Question: So I have a button that Scrapes Proxies from Public Websites and adds the proxies to a Listbox but there's an issue, It for some reason shows the Proxies in the Listbox once its Actually finished doing all the "For Each"'s.
It even doesn't show a Progress Bar until everything is Finished which is making it pointless.
Screenshot of what I mean:

(As you can see it only shows the Progress Bar when its finished rather then while its Scraping.)
Is there any workaround for this?
My Code:
'''
Imports System.Text.RegularExpressions
Public Class Form1
Private Sub Button1_Click(sender As Object, e As EventArgs) Handles Button1.Click
Button1.Enabled = False
ScrapeProgress.Visible = True
'Set the Time;
Dim time = TimeOfDay.ToString("h:mm:ss tt")
'Sources;
Dim sources(122) As String
sources(0) = "http://proxy-ip-list.com"
sources(1) = "http://fineproxy.org/eng/?p=6#more-6"
sources(2) = "http://aliveproxy.com/high-anonymity-proxy-list"
sources(3) = "http://aliveproxy.com/anonymous-proxy-list/"
sources(4) = "http://aliveproxy.com/transparent-proxy-list"
sources(5) = "http://aliveproxy.com/socks5-list"
sources(6) = "http://aliveproxy.com/socks4-list"
sources(7) = "http://aliveproxy.com/fastest-proxies/"
sources(8) = "http://atomintersoft.com/anonymous_proxy_list"
sources(9) = "http://atomintersoft.com/high_anonymity_elite_proxy_list"
sources(10) = "http://atomintersoft.com/proxy_list_domain"
sources(11) = "http://atomintersoft.com/proxy_list_port"
sources(12) = "http://atomintersoft.com/transparent_proxy_list"
sources(13) = "http://atomintersoft.com/products/alive-proxy/socks5-list"
sources(14) = "http://best-proxy.com/english/search.php?search=anonymous-and-elite&country=any&type=anonymous-and-elite&port=any&ssl=any"
sources(15) = "http://best-proxy.com/english/search.php?search=anonymous-and-elite&country=any&type=anonymous-and-elite&port=any&ssl=any&p=2"
sources(16) = "http://best-proxy.com/english/search.php?search=anonymous-and-elite&country=any&type=anonymous-and-elite&port=any&ssl=any&p=3"
sources(17) = "http://www.samair.ru/proxy/socks01.htm"
sources(18) = "http://www.samair.ru/proxy/socks02.htm"
sources(19) = "http://www.samair.ru/proxy/socks03.htm"
sources(20) = "http://www.samair.ru/proxy/socks04.htm"
sources(21) = "http://www.samair.ru/proxy/socks05.htm"
sources(22) = "http://www.samair.ru/proxy/proxy-01.htm"
sources(23) = "http://www.samair.ru/proxy/proxy-02.htm"
sources(24) = "http://www.samair.ru/proxy/proxy-03.htm"
sources(25) = "http://www.samair.ru/proxy/proxy-04.htm"
sources(26) = "http://www.samair.ru/proxy/proxy-05.htm"
sources(27) = "http://www.samair.ru/proxy/proxy-06.htm"
sources(28) = "http://www.samair.ru/proxy/proxy-07.htm"
sources(29) = "http://www.samair.ru/proxy/proxy-08.htm"
sources(30) = "http://www.samair.ru/proxy/proxy-09.htm"
sources(31) = "http://www.samair.ru/proxy/proxy-10.htm"
sources(32) = "http://www.samair.ru/proxy/proxy-11.htm"
sources(33) = "http://www.samair.ru/proxy/proxy-12.htm"
sources(34) = "http://www.samair.ru/proxy/proxy-13.htm"
sources(35) = "http://www.samair.ru/proxy/proxy-14.htm"
sources(36) = "http://www.samair.ru/proxy/proxy-15.htm"
sources(37) = "http://www.samair.ru/proxy/proxy-16.htm"
sources(38) = "http://www.samair.ru/proxy/proxy-17.htm"
sources(39) = "http://www.samair.ru/proxy/proxy-18.htm"
sources(40) = "http://www.samair.ru/proxy/proxy-19.htm"
sources(41) = "http://www.samair.ru/proxy/proxy-20.htm"
sources(42) = "http://www.samair.ru/proxy/proxy-21.htm"
sources(43) = "http://www.samair.ru/proxy/proxy-22.htm"
sources(44) = "http://www.samair.ru/proxy/proxy-23.htm"
sources(45) = "http://www.samair.ru/proxy/proxy-24.htm"
sources(46) = "http://www.samair.ru/proxy/proxy-25.htm"
sources(47) = "http://www.samair.ru/proxy/proxy-26.htm"
sources(48) = "http://www.samair.ru/proxy/proxy-27.htm"
sources(49) = "http://www.samair.ru/proxy/proxy-28.htm"
sources(50) = "http://www.samair.ru/proxy/proxy-29.htm"
sources(51) = "http://www.samair.ru/proxy/proxy-30.htm"
sources(52) = "http://nntime.com/proxy-list-01.htm"
sources(53) = "http://nntime.com/proxy-list-02.htm"
sources(54) = "http://nntime.com/proxy-list-03.htm"
sources(55) = "http://nntime.com/proxy-list-04.htm"
sources(56) = "http://nntime.com/proxy-list-05.htm"
sources(57) = "http://nntime.com/proxy-list-06.htm"
sources(58) = "http://nntime.com/proxy-list-07.htm"
sources(59) = "http://nntime.com/proxy-list-08.htm"
sources(60) = "http://nntime.com/proxy-list-09.htm"
sources(61) = "http://nntime.com/proxy-list-10.htm"
sources(62) = "http://nntime.com/proxy-list-11.htm"
sources(63) = "http://nntime.com/proxy-list-12.htm"
sources(64) = "http://nntime.com/proxy-list-13.htm"
sources(65) = "http://nntime.com/proxy-list-14.htm"
sources(66) = "http://nntime.com/proxy-list-15.htm"
sources(67) = "http://nntime.com/proxy-list-16.htm"
sources(68) = "http://nntime.com/proxy-list-17.htm"
sources(69) = "http://nntime.com/proxy-list-18.htm"
sources(70) = "http://nntime.com/proxy-list-19.htm"
sources(71) = "http://nntime.com/proxy-list-20.htm"
sources(72) = "http://nntime.com/proxy-list-21.htm"
sources(73) = "http://nntime.com/proxy-list-22.htm"
sources(74) = "http://nntime.com/proxy-list-23.htm"
sources(75) = "http://nntime.com/proxy-list-24.htm"
sources(76) = "http://nntime.com/proxy-list-25.htm"
sources(77) = "http://nntime.com/proxy-list-26.htm"
sources(78) = "http://nntime.com/proxy-list-27.htm"
sources(79) = "http://nntime.com/proxy-list-28.htm"
sources(80) = "http://nntime.com/proxy-list-29.htm"
sources(81) = "http://nntime.com/proxy-list-30.htm"
sources(82) = "http://proxylistchecker.org/proxylists.php?t=&p=1"
sources(83) = "http://proxylistchecker.org/proxylists.php?t=&p=2"
sources(84) = "http://proxylistchecker.org/proxylists.php?t=&p=3"
sources(85) = "http://proxylistchecker.org/proxylists.php?t=&p=4"
sources(86) = "http://proxylistchecker.org/proxylists.php?t=&p=5"
sources(87) = "http://proxylistchecker.org/proxylists.php?t=&p=6"
sources(88) = "http://proxylistchecker.org/proxylists.php?t=&p=7"
sources(89) = "http://proxylistchecker.org/proxylists.php?t=&p=8"
sources(90) = "http://proxylistchecker.org/proxylists.php?t=&p=9"
sources(91) = "http://proxylistchecker.org/proxylists.php?t=&p=10"
sources(92) = "http://proxylistchecker.org/proxylists.php?t=&p=11"
sources(93) = "http://proxylistchecker.org/proxylists.php?t=&p=12"
sources(94) = "http://proxylistchecker.org/proxylists.php?t=&p=13"
sources(95) = "http://proxylistchecker.org/proxylists.php?t=&p=14"
sources(96) = "http://proxylistchecker.org/proxylists.php?t=&p=15"
sources(97) = "http://txt.proxyspy.net/proxy.txt"
sources(98) = "http://www.getproxy.jp/en/default/1"
sources(99) = "http://www.getproxy.jp/en/default/2"
sources(100) = "http://www.getproxy.jp/en/default/3"
sources(101) = "http://www.getproxy.jp/en/default/4"
sources(102) = "http://www.getproxy.jp/en/default/5"
sources(103) = "http://www.ip-adress.com/proxy_list/?k=time&d=desc"
sources(104) = "http://www.my-proxy.com/free-proxy-list.html"
sources(105) = "http://www.my-proxy.com/free-proxy-list-2.html"
sources(106) = "http://www.my-proxy.com/free-proxy-list-3.html"
sources(107) = "http://www.my-proxy.com/free-proxy-list-4.html"
sources(108) = "http://www.my-proxy.com/free-proxy-list-5.html"
sources(109) = "http://www.my-proxy.com/free-proxy-list-6.html"
sources(110) = "http://www.my-proxy.com/free-proxy-list-7.html"
sources(111) = "http://www.my-proxy.com/free-proxy-list-8.html"
sources(112) = "http://www.my-proxy.com/free-proxy-list-9.html"
sources(113) = "http://www.my-proxy.com/free-proxy-list-10.html"
sources(114) = "http://sslproxies24.blogspot.com/feeds/posts/default"
sources(115) = "http://proxyserverlist-24.blogspot.com/feeds/posts/default"
sources(116) = "http://newfreshproxies24.blogspot.com/feeds/posts/default"
sources(117) = "http://socksproxylist24.blogspot.com/feeds/posts/default"
sources(118) = "http://vip-socks24.blogspot.com/feeds/posts/default"
sources(119) = "http://irc-proxies24.blogspot.com/feeds/posts/default"
sources(120) = "http://www.socks24.org/feeds/posts/default"
sources(121) = "http://www.getproxy.jp/en/"
sources(122) = "http://www.getproxy.jp/en/fastest"
'Add the Copyright Holder to the top of the List;
ListBox1.Items.Add("Proxies Scraped using a Test Build Program by ShinyMK")
'Foreach Source, Do the following Code;
For Each element As String In sources
'Set the Status Label to "Scraping";
ToolStripStatusLabel3.Text = "Scraping"
'Connect to the Proxy Source;
Dim source As Net.HttpWebRequest = Net.WebRequest.Create(element)
Try
'Prepare the Response;
Dim response As Net.HttpWebResponse = source.GetResponse
'Load the HTML;
Dim reader As IO.StreamReader = New IO.StreamReader(response.GetResponseStream())
Dim html As String = reader.ReadToEnd
'Regex;
Dim expression As New Regex("[0-9]{1,3}\.[0-9]{1,3}\.[0-9]{1,3}\.[0-9]{1,3}:[0-9]{1,4}")
'Set the Matches variable to the Matched Sections of the HTML source;
Dim matches As MatchCollection = expression.Matches(html)
'Add the proxies to the ListBox;
For Each proxy As Match In matches
'If the ListBox doesn't already contain the Proxy, Add It;
If Not ListBox1.Items.Contains(proxy.ToString) Then
'Add the Proxy;
ListBox1.Items.Add(proxy.ToString)
'Add 1 to the "Count" label's value;
ToolStripStatusLabel5.Text += 1
End If
Next
'Add the Time and Success message for each Successful Scraped Source;
ListBox2.Items.Add("[" + time + "] Success: " + element)
Catch ex As Exception
ListBox2.Items.Add("[" + time + "] ERROR Scraping from " + element + " - " + ex.Message)
End Try
Next
'Re-Enable the Button and set the Status Lable to "Idle";
Button1.Enabled = True
ToolStripStatusLabel3.Text = "Idle"
End Sub
Private Sub Button2_Click(sender As Object, e As EventArgs) Handles Button2.Click
If ListBox1.Items.Count = (0) Then
MessageBox.Show("No Proxies Scraped.", "Error", MessageBoxButtons.OK, MessageBoxIcon.Error)
Else
'defining a streamwriter
Dim S_W As IO.StreamWriter
'converting listbox items to string
Dim itms() As String = {ListBox1.Items.ToString}
''defining a savefiledialog
Dim save As New SaveFileDialog
Dim it As Integer
save.FileName = "SSLPro.xyz " + TimeOfDay.ToString("h.mm.ss tt")
save.Filter = "Text (*.txt)|*.txt|All Files (*.*)|*.*"
save.CheckPathExists = True
save.ShowDialog(Me)
S_W = New IO.StreamWriter(save.FileName)
For it = 0 To ListBox1.Items.Count - 1
S_W.WriteLine(ListBox1.Items.Item(it))
Next
S_W.Close()
End If
End Sub
Private Sub Button3_Click(sender As Object, e As EventArgs) Handles Button3.Click
ListBox1.Items.Clear()
ListBox2.Items.Clear()
ToolStripStatusLabel5.Text = "0"
End Sub
End Class
'''
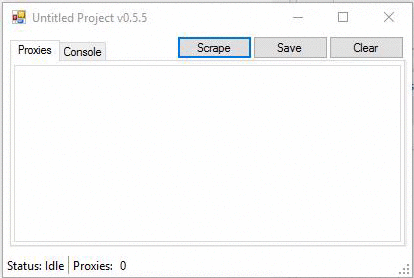
Answer: To allow your UI thread to refresh and show the information while you're iterating through the proxies you need to use a separate thread to do the job.
You can use the .NET control <URL> to do this. With this control you can start a thread to do the job and this thread can inform the UI thread of the state of the operation using the events of the Brackgroundworker, then the UI thread can update the UI accordingly.
<URL> you can find some examples of how to use a backgroundworker.
A basic sample of this could be something like:
'''
Imports System.ComponentModel
Public Class Form1
Private ListOfProcessedElements as List(of integer)
Private Sub backgroundWorker1_DoWork(ByVal sender As System.Object,ByVal e As DoWorkEventArgs) Handles backgroundWorker1.DoWork
'Here you do your worker
'Add an element to the list of Processed elements
ListOfProcessedElements.add(ANY_NUMBER)
worker.ReportProgress(i * 10)
End Sub
' This event handler updates the progress.
Private Sub backgroundWorker1_ProgressChanged(ByVal sender As System.Object, ByVal e As ProgressChangedEventArgs) Handles backgroundWorker1.ProgressChanged
'Here you can access to the shared variable ListOfProcessedElements and do whatever you want in the UI
End Sub
' This event handler deals with the results of the background operation.
Private Sub backgroundWorker1_RunWorkerCompleted(ByVal sender As System.Object, ByVal e As RunWorkerCompletedEventArgs) Handles backgroundWorker1.RunWorkerCompleted
End Sub
End Class
'''